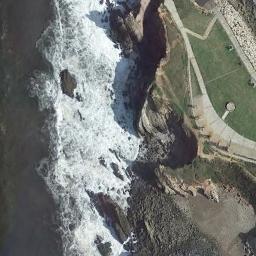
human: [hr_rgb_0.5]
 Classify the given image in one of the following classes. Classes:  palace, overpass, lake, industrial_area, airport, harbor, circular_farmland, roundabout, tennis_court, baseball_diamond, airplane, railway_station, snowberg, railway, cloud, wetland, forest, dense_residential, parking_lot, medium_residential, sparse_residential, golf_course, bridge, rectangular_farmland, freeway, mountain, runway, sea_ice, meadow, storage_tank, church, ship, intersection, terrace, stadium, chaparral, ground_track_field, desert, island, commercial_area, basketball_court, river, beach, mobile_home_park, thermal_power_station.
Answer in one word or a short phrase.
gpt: beach